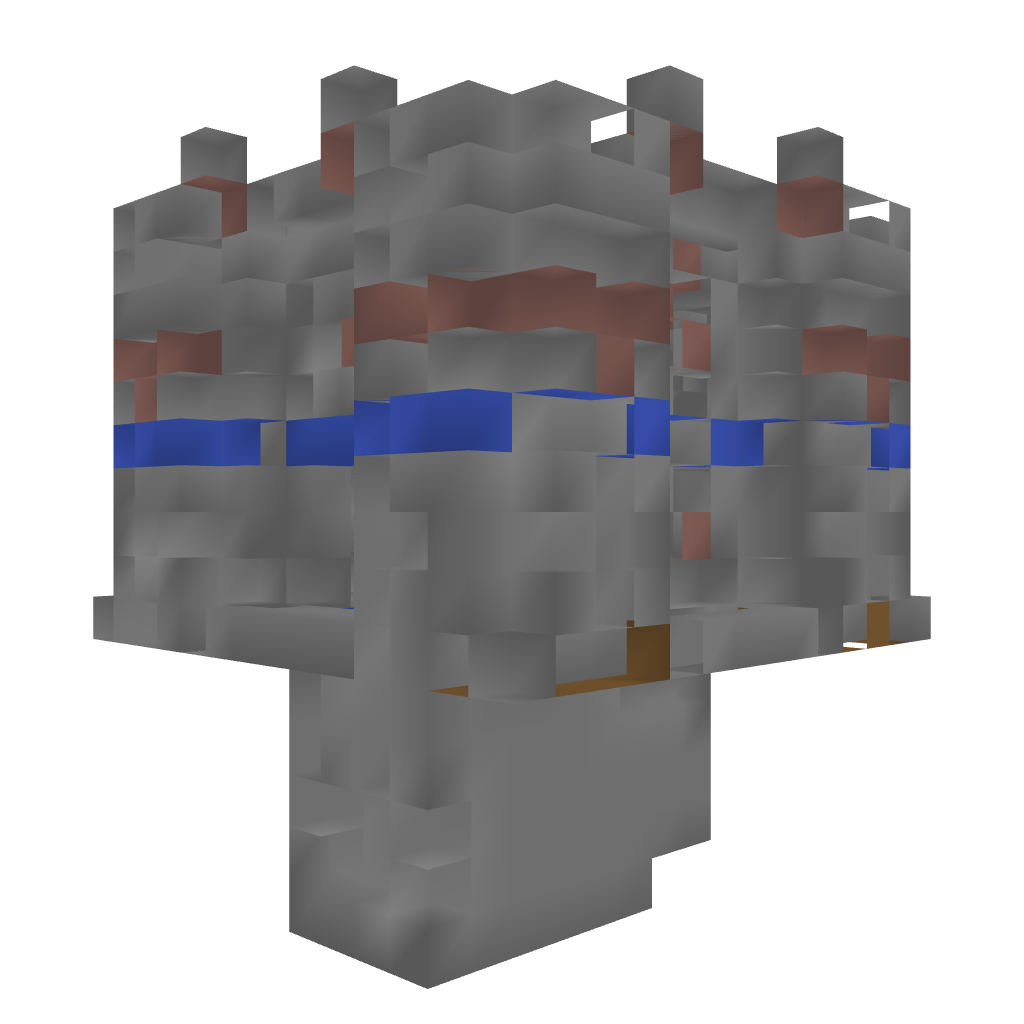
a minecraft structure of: PvP Tower [Blue]  13 blocks high 1 line of blue blocks in the middle of the structure